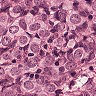
Metastatic tissue present: yes